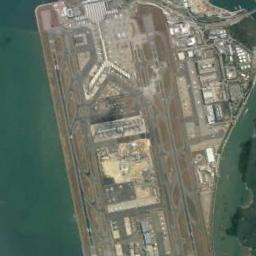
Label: airport